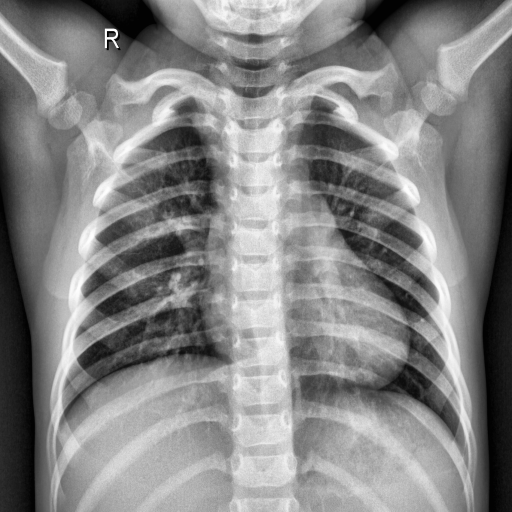
Finding: NORMAL